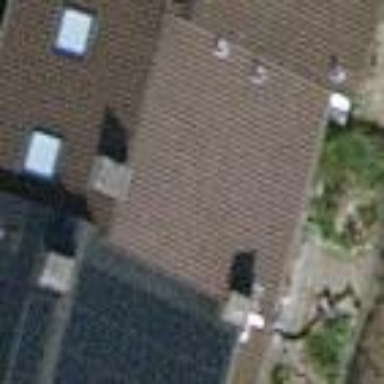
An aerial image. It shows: Residential building with gabled roof made of roof tiles. The roof orientation is across the building.